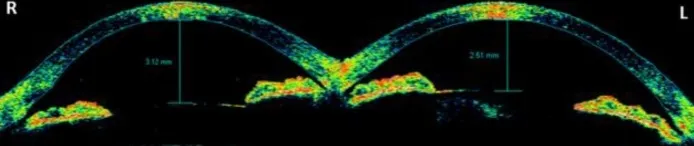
Anterior segment optical coherence tomography image showing the anterior chamber depth in the right and left eyes at initial presentation.
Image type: ophthalmic_imaging (oct)